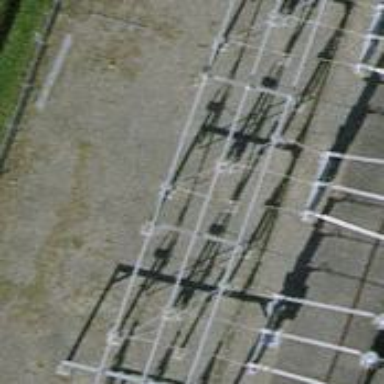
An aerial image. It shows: Power line carrying busbar.